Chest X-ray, PA view. Patient: 30 years old, sex M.
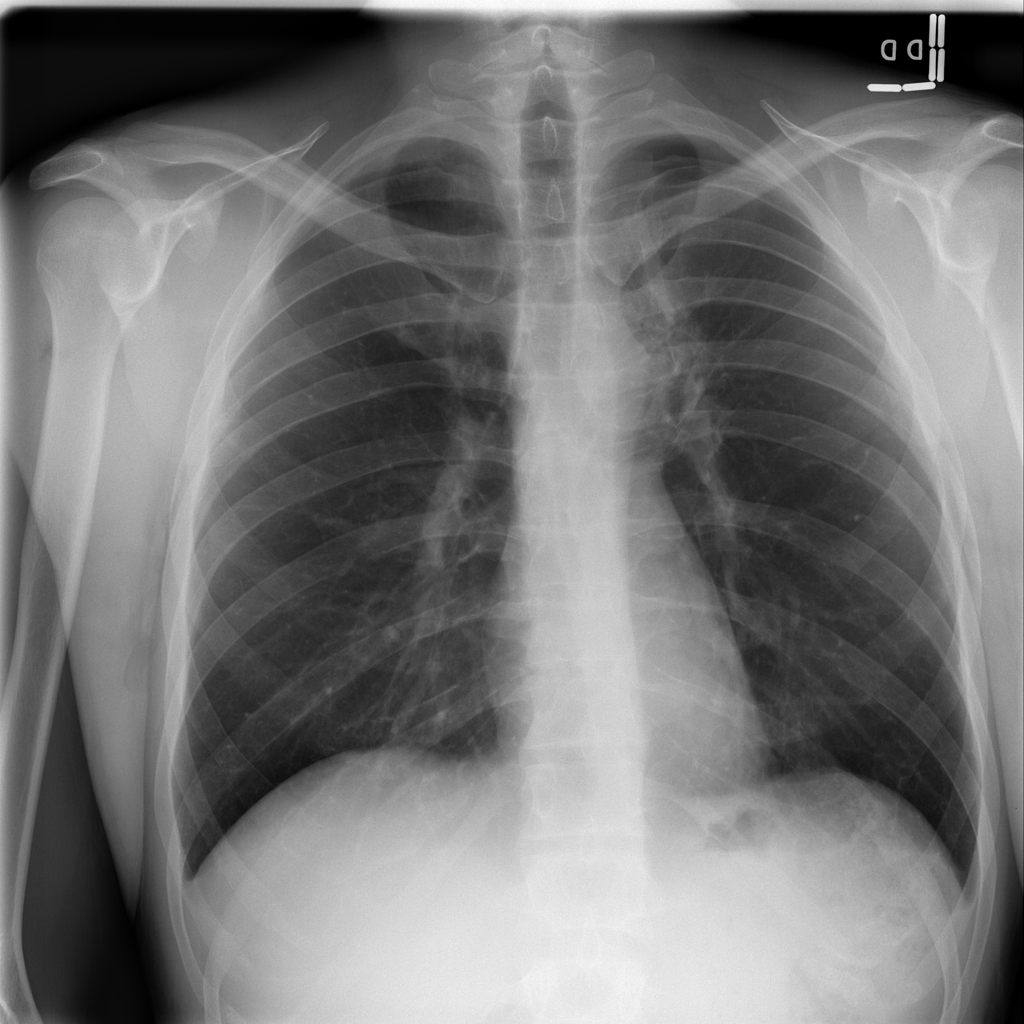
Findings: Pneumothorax